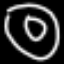
Label: donut